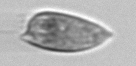
Label: Prorocentrum_dentatum